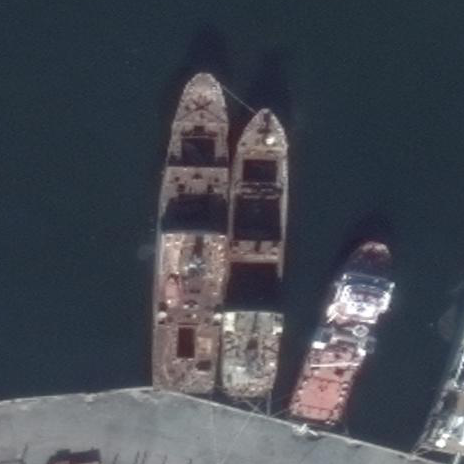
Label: civil